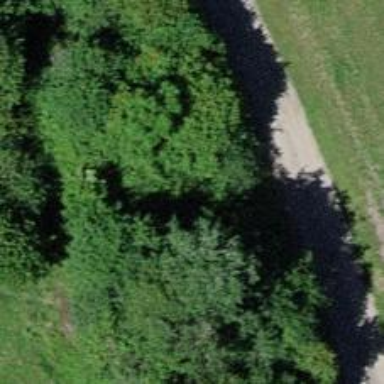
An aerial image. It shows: Hedge barrier.